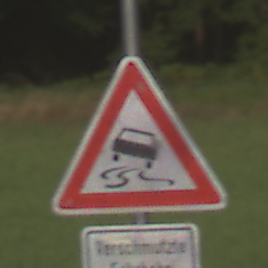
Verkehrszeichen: SchleuderOderRutschgefahr
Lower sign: HinweiseAufGefahrenDurchVerbaleAngabe4
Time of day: SunriseSunset
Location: Outdoor (Nature)
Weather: PartlyCloudy
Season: NotSpecified
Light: Natural